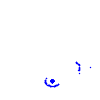
Particle: electron